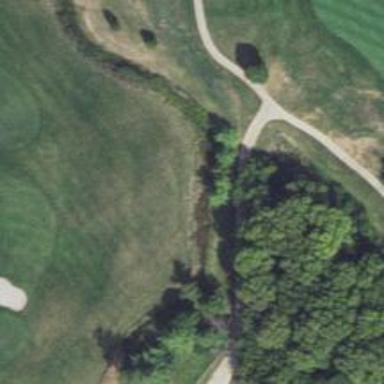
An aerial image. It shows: Golf cartpath that is also road path.